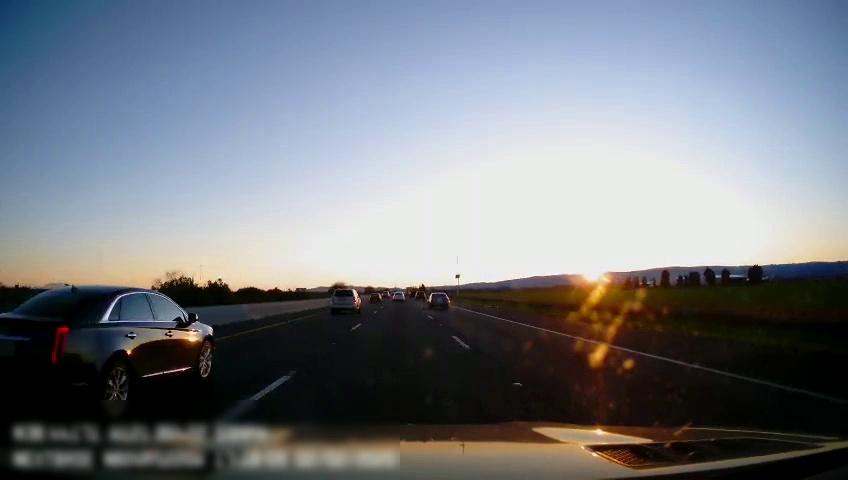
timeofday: Dusk/Dawn/Twilight
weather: Sunny
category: Drivable Space
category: Vehicles | SUV
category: Vehicles | Car
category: Vehicles | Car
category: Vehicles | SUV
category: Vehicles | Car
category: Vehicles | Car
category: Lanes | Current Lane
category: Lanes | Alternate Lane
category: Lanes | Alternate Lane
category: Lanes | Alternate Lane